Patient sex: M
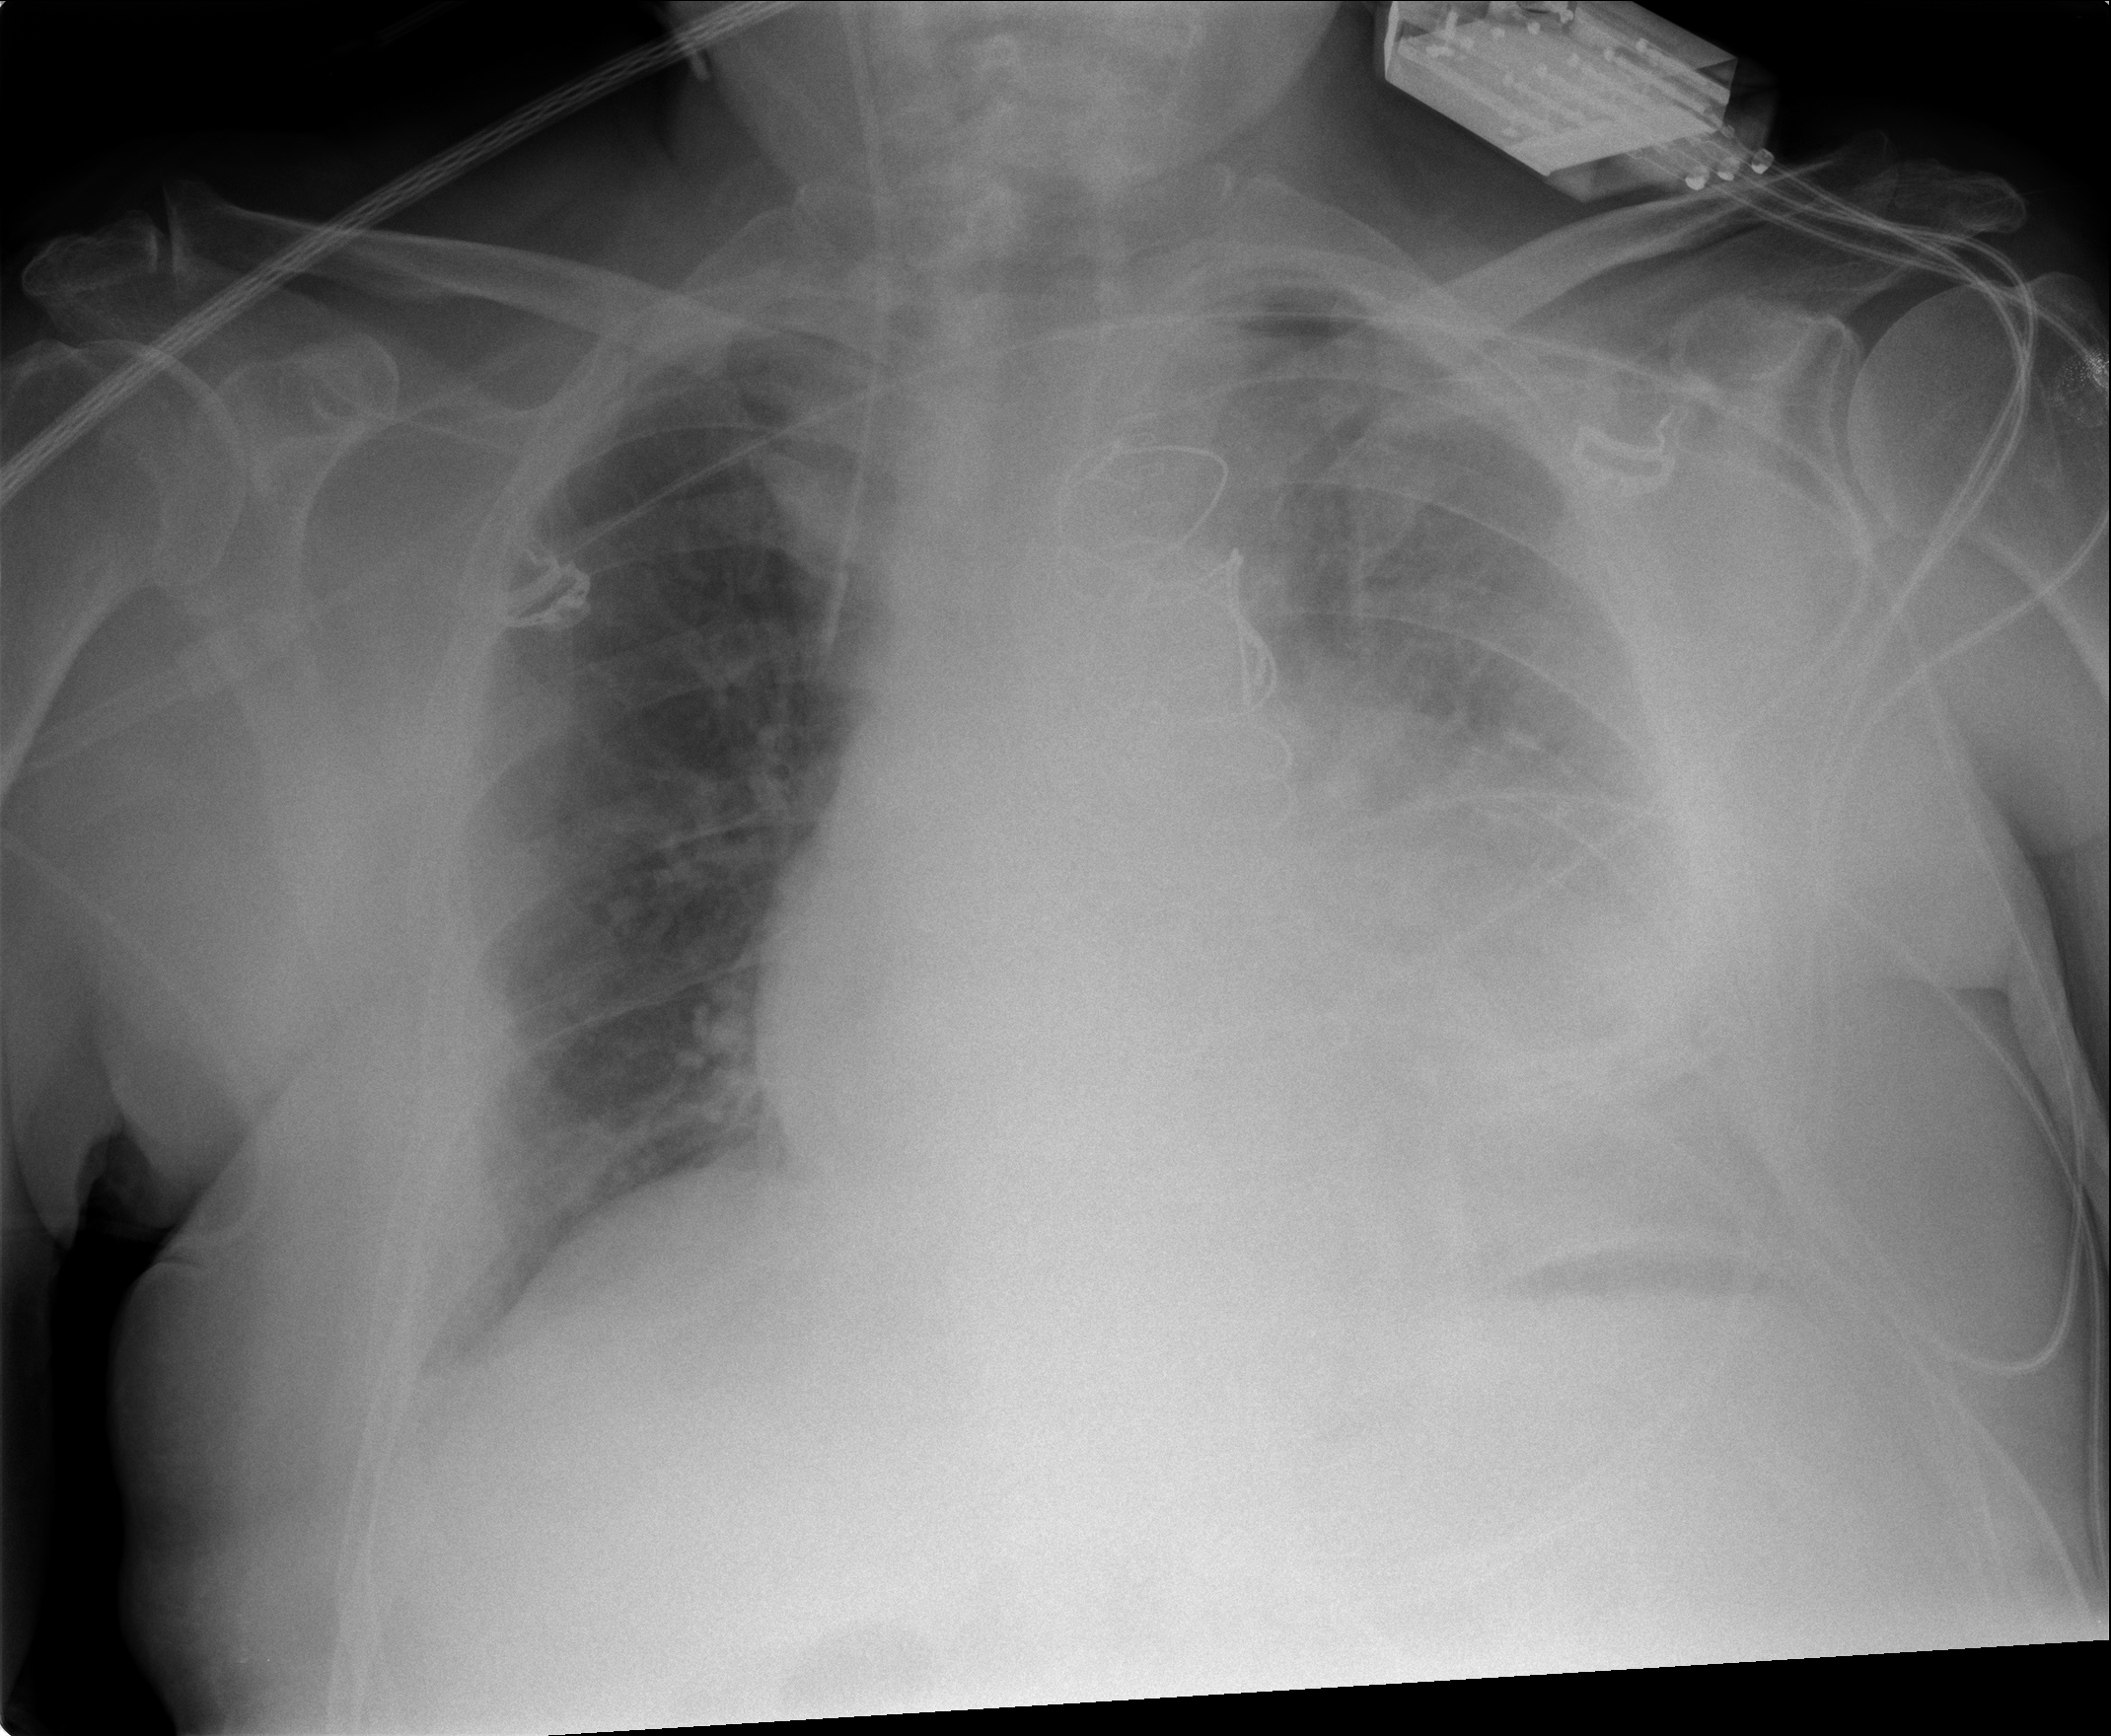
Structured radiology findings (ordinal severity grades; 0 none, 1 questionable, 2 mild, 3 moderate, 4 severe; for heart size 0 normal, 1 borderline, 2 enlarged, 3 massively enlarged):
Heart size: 3
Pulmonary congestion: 0
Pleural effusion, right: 2
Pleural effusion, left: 3
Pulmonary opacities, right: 0
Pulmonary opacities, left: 2
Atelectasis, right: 1
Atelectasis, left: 3